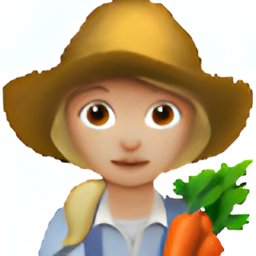
Name: female farmer type 3
Emoji: 👩🏼‍🌾
Group: People & Body
Sub-group: person-role